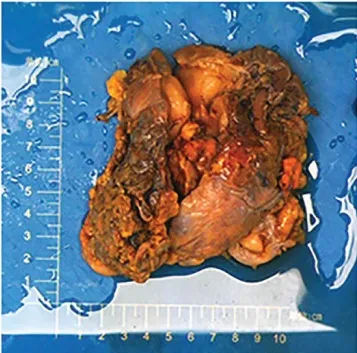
(A) Gross specimen of the prostate with a small bladder tissue.
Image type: medical_photograph (other_medical_photograph)